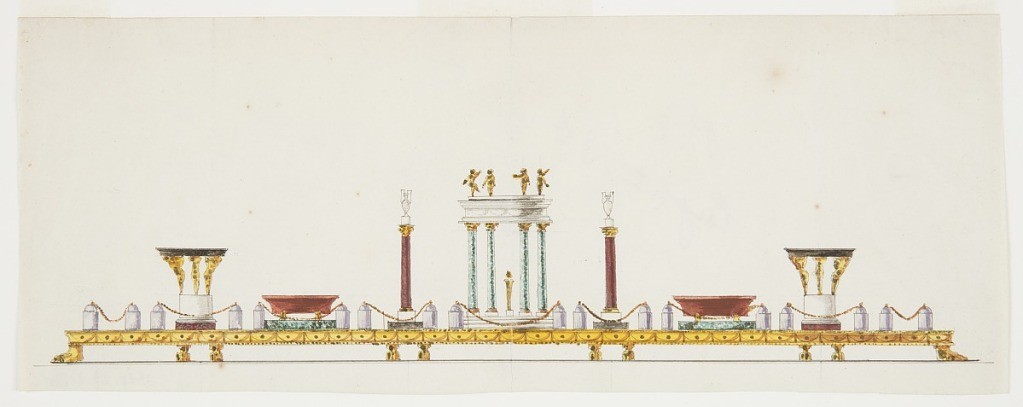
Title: Design for a Surtout de Table (Centerpiece)
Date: early 19th century
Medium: Pen and black ink, brush and watercolor, gouache, graphite on off-white wove paper
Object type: Drawing
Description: A tray, supported by lion feet, whose central pavilion is flanked by vases on columns, by low and by higher bowls, the latter ones are supported by Atlantes standing on round pedestals.  The tray is bordered at its edges by a series of pairs of posts connected by chains.